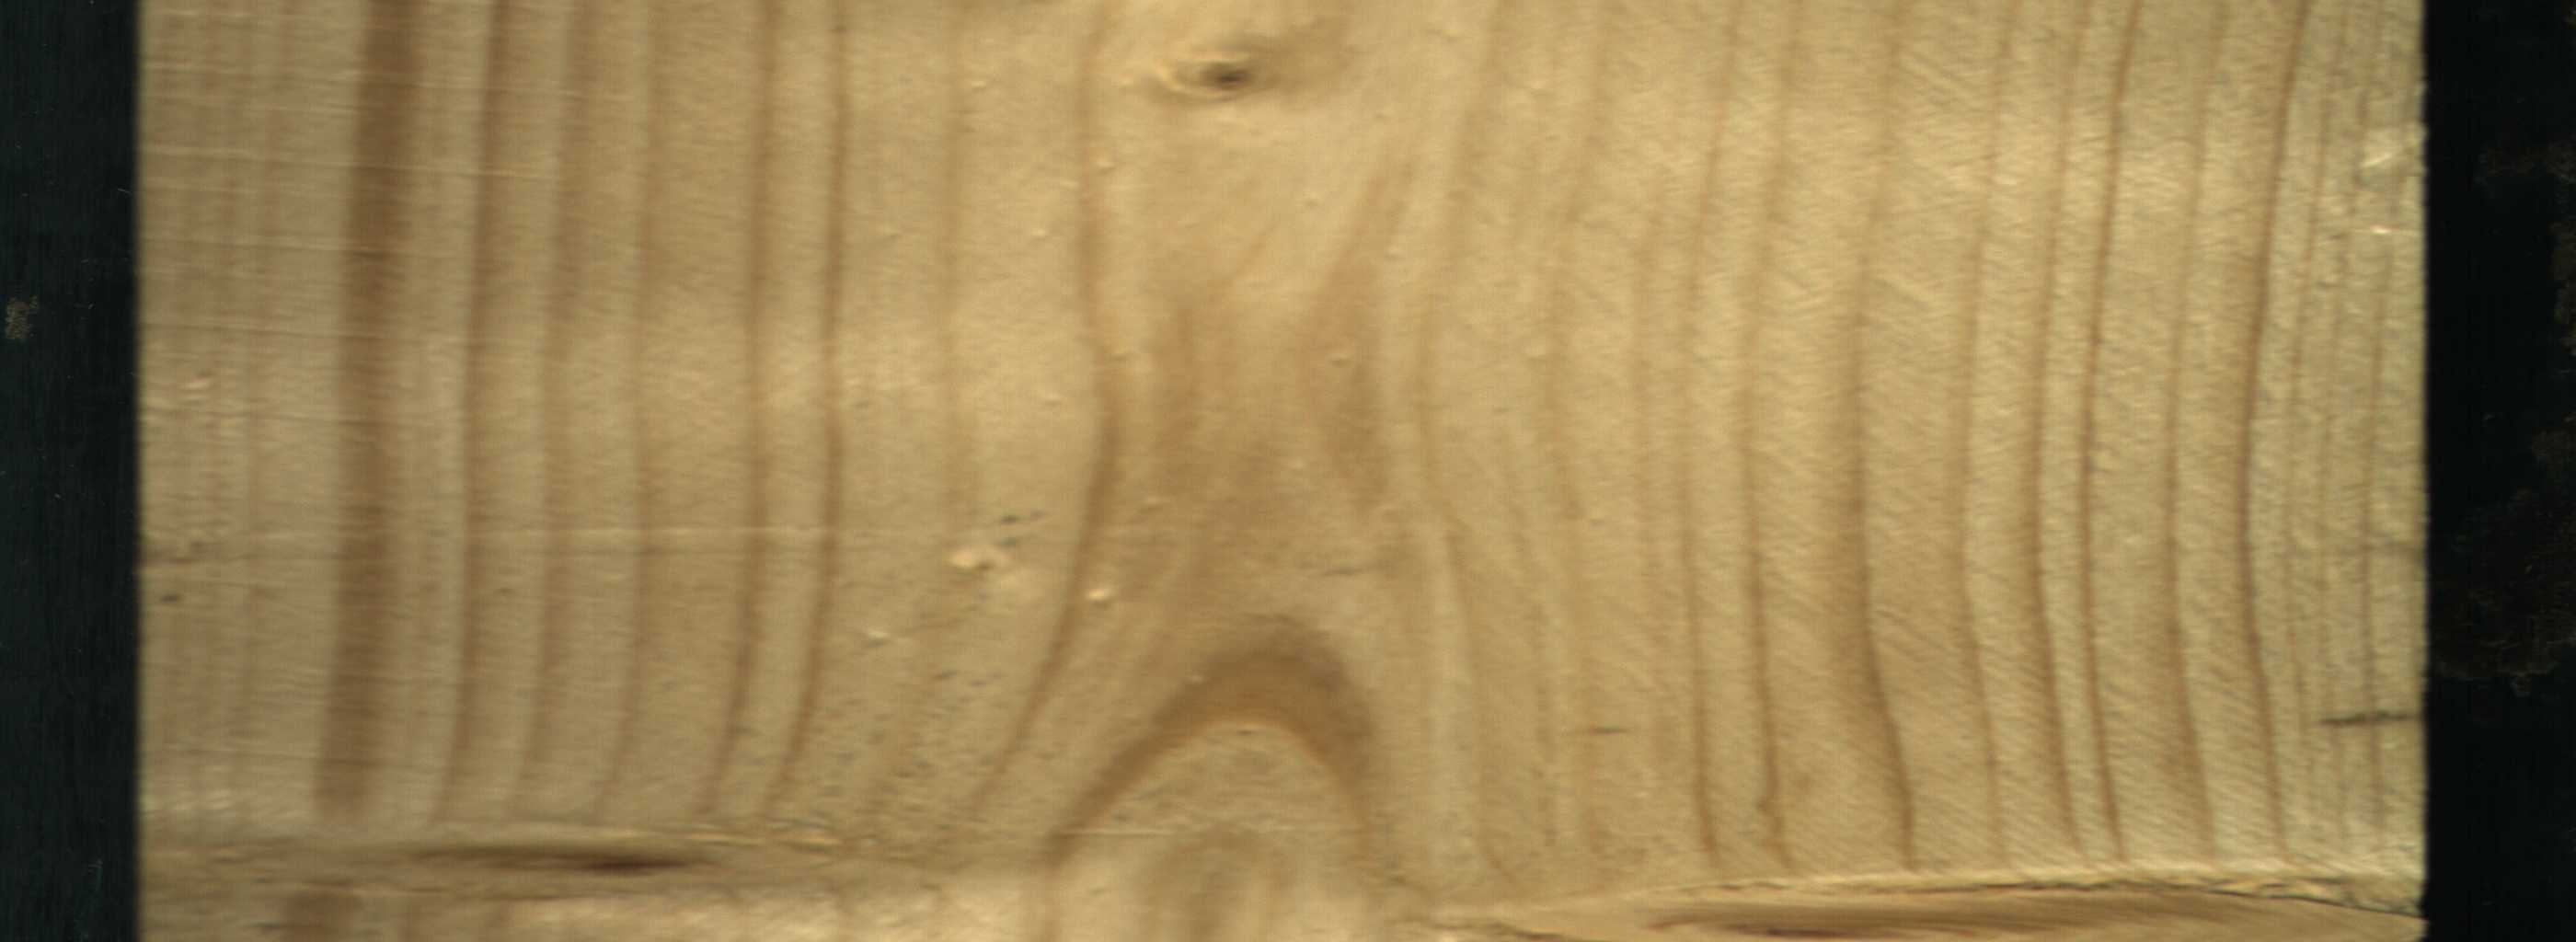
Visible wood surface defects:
Live_Knot
Live_Knot
Live_Knot